Question: Count the number of objects in the diagram.
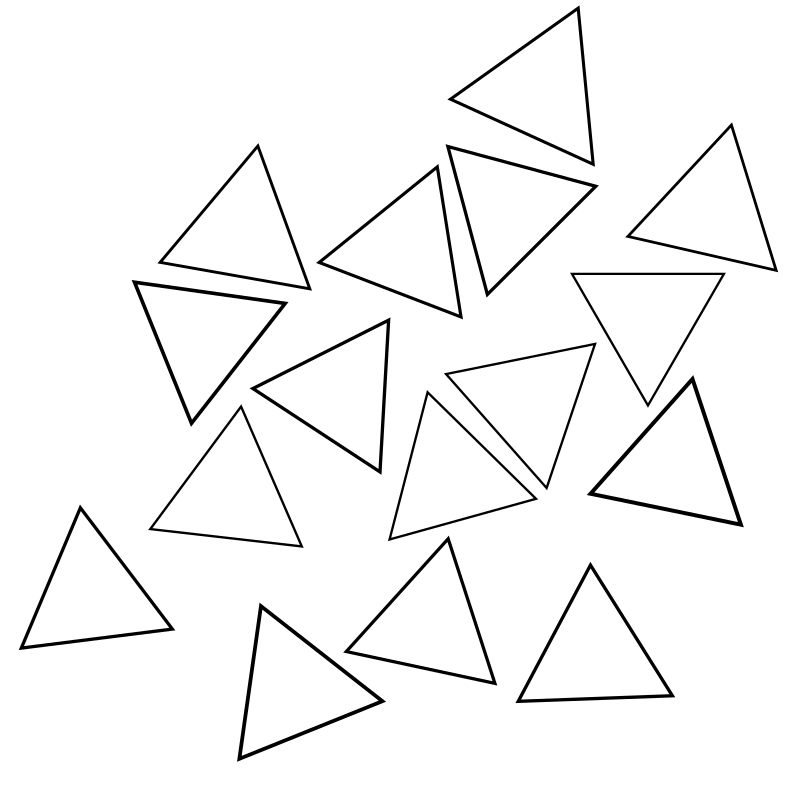
Answer: 16